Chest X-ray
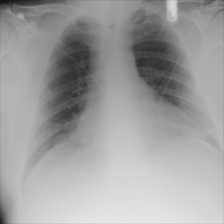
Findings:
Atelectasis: negative
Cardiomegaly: negative
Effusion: negative
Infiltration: negative
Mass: negative
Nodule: negative
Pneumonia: negative
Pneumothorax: negative
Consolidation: negative
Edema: negative
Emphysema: negative
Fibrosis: negative
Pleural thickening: negative
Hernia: negative